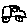
Label: car